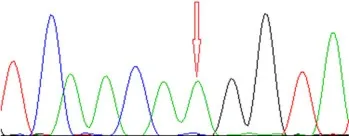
Electropherograms showing detected mutation NM_001034853: c.309_310insA, p. Glu104Argfs*12 in the RPGR gene in. A hemizygous state in our patients.
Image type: chart (chart)